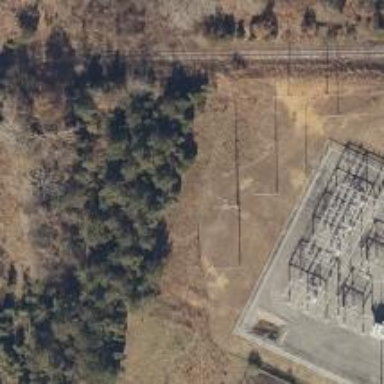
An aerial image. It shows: Power pole.